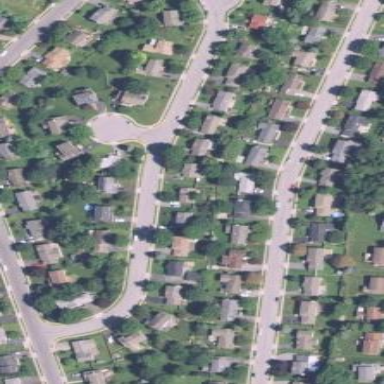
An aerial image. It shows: Residential neighbourhood.